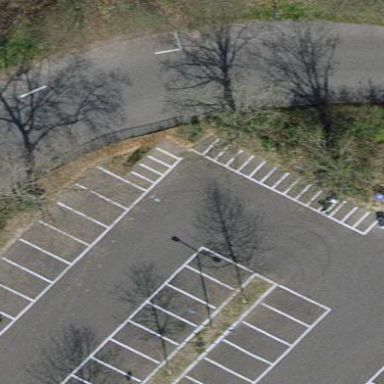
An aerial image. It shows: Motorcycle parking facility.